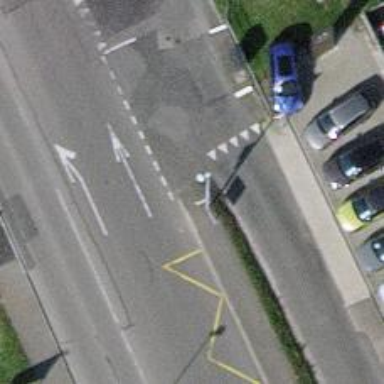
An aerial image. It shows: Asphalt sidewalk along the footway.